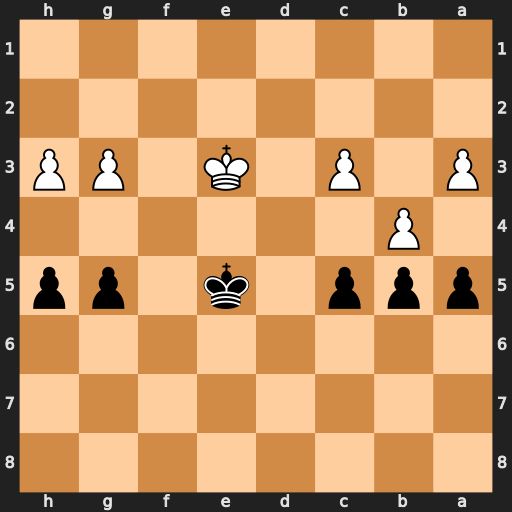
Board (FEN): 8/8/8/ppp1k1pp/1P6/P1P1K1PP/8/8
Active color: b
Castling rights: -
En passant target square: -
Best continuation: cxb4 cxb4 a4 g4 h4